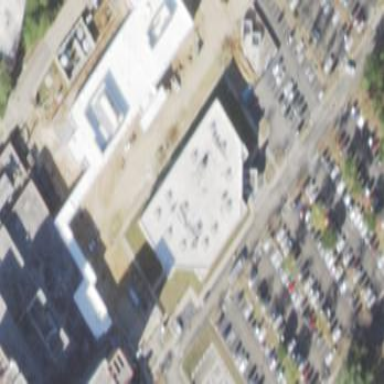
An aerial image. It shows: Commercial building.